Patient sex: F
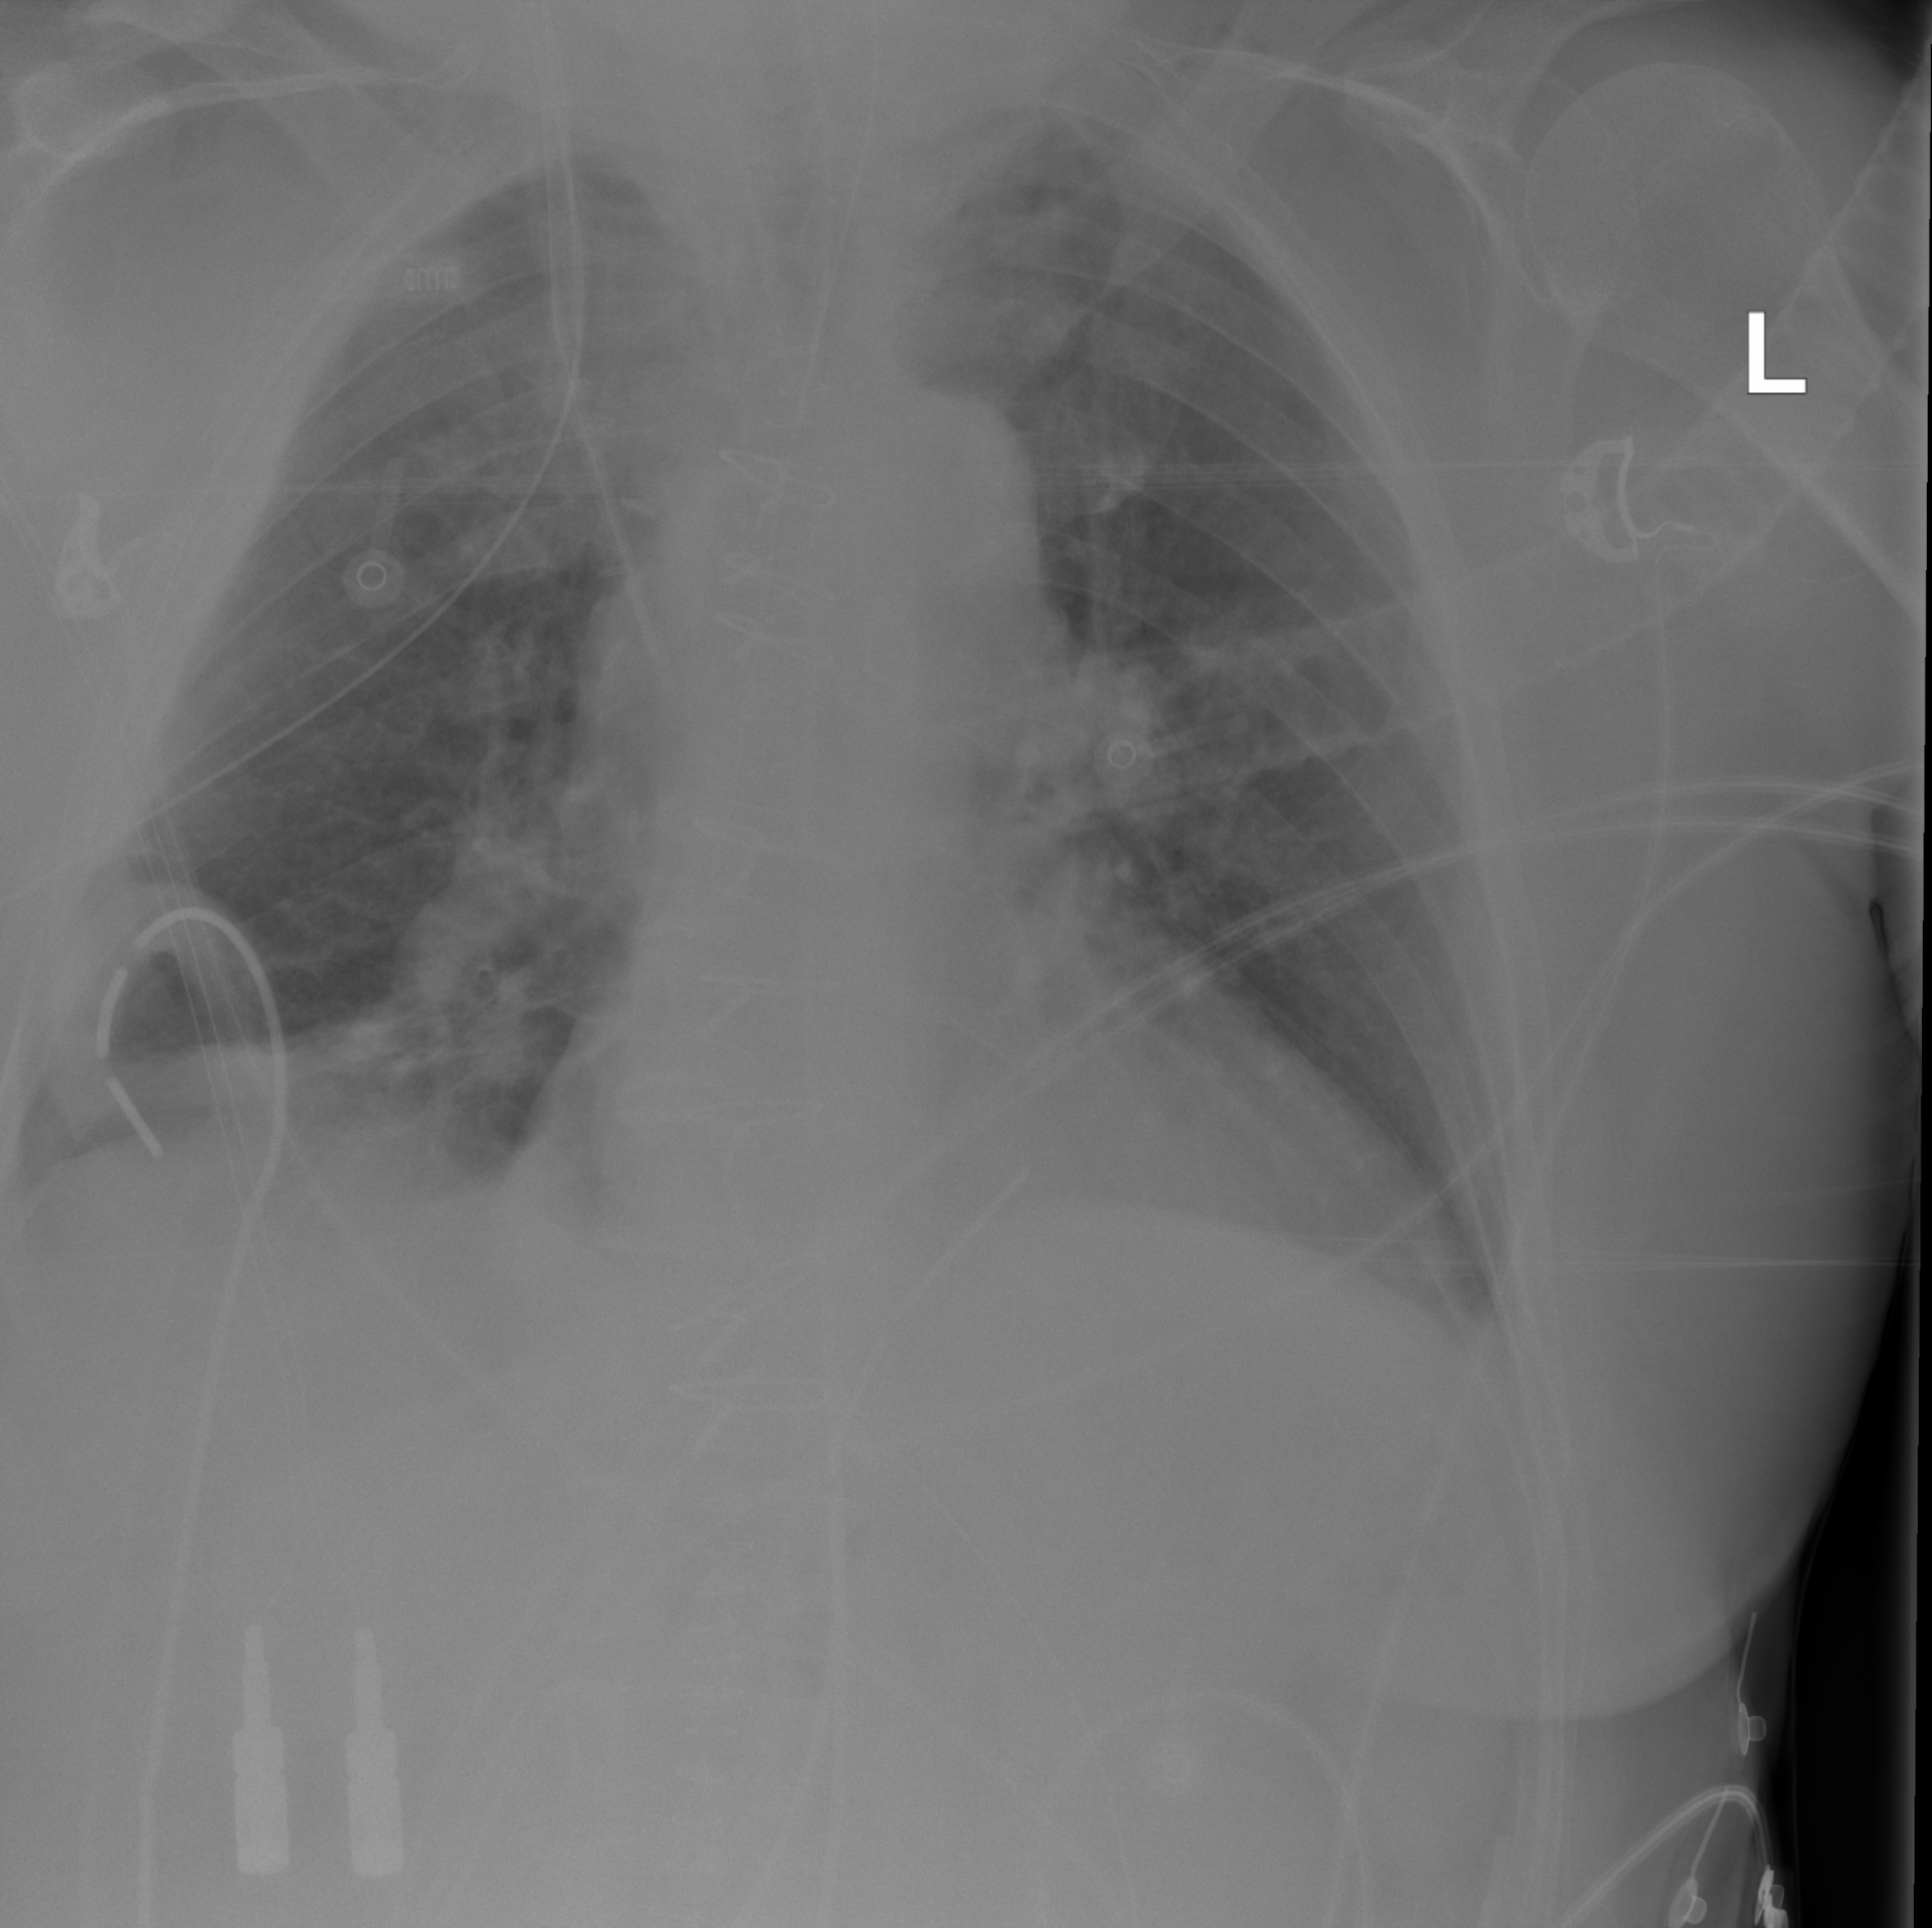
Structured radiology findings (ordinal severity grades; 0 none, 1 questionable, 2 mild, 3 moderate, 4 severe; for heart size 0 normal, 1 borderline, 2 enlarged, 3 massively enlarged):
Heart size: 0
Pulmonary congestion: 0
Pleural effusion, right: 1
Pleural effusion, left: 1
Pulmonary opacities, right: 0
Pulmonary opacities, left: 0
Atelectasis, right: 2
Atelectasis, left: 0